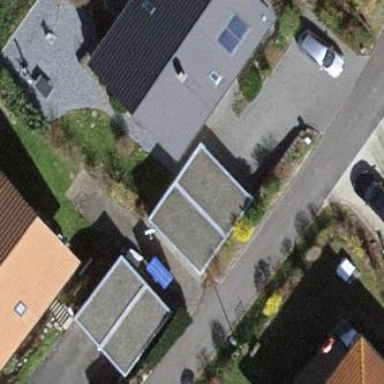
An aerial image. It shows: Garage.